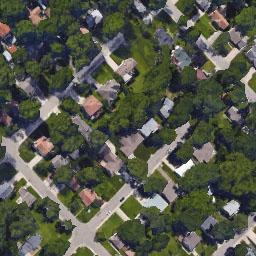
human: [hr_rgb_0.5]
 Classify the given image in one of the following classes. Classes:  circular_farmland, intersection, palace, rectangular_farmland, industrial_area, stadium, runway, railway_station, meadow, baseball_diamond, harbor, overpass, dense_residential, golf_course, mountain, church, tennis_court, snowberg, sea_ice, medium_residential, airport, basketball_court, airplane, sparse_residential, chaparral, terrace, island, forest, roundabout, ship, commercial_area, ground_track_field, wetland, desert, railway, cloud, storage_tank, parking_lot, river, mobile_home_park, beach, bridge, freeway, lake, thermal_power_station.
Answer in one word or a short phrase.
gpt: medium_residential